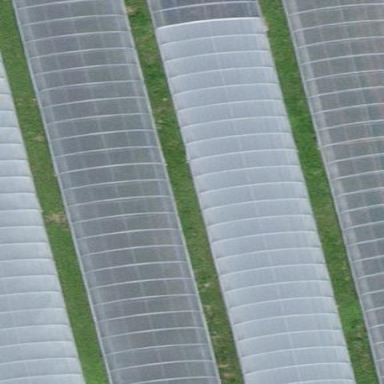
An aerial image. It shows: Greenhouse.